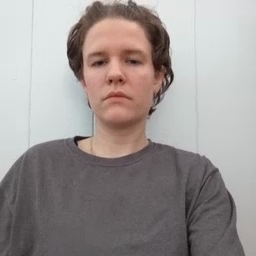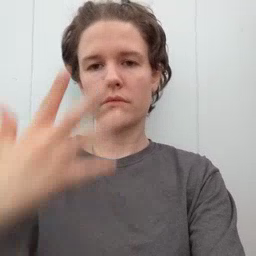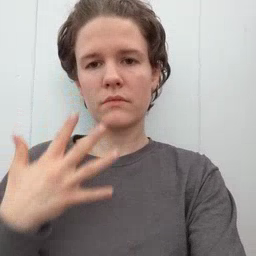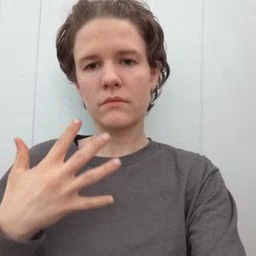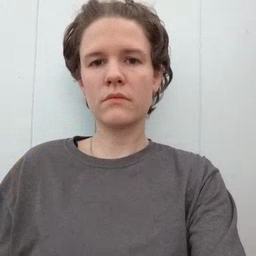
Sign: sad